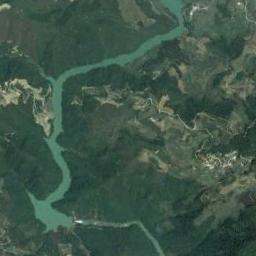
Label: river